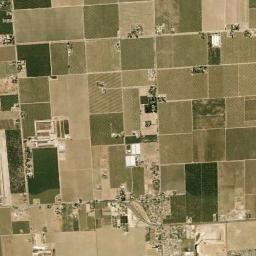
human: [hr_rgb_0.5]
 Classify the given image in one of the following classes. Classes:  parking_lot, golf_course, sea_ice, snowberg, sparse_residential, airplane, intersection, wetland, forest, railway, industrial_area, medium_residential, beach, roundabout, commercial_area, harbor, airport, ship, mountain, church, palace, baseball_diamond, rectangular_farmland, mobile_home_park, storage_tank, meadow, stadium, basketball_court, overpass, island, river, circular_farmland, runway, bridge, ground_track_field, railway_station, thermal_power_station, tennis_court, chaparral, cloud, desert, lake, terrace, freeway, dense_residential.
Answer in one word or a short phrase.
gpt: rectangular_farmland